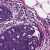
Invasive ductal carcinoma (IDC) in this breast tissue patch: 0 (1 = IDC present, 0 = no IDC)